Question: I have the following table sorter configuration:
'''
$(function () {
$.tablesorter.addParser({
id: "customDate",
is: function(s) {
//return false;
//use the above line if you don't want table sorter to auto detected this parser
//else use the below line.
//attention: doesn't check for invalid stuff
//2009-77-77 77:77:77.0 would also be matched
//if that doesn't suit you alter the regex to be more restrictive
return /\d{1,2}\.\d{1,2}\.\d{1,4} \d{1,2}:\d{1,2}:\d{1,2}/.test(s);
},
format: function(s) {
s = s.replace(/\-/g," ");
s = s.replace(/:/g," ");
s = s.replace(/\./g," ");
s = s.split(" ");
return $.tablesorter.formatFloat(new Date(s[0], s[1]-1, s[2], s[3], s[4], s[5]).getTime());
},
type: "numeric"
});
var $table = $('#table')
.tablesorter({
headers: {
1: { sorter:'customDate' }
},
sortList: [[1,1]], // sorting(desc) by column with index 1
dateFormat: 'dd/MM/yyyy HH:mm:ss',
theme: 'blue',
widthFixed: true,
headerTemplate: '{content} {icon}',
widgets: ['zebra', 'filter'],
widgetOptions: {
zebra: ["even", "odd"],
// filter_anyMatch replaced! Instead use the filter_external option
// Set to use a jQuery selector (or jQuery object) pointing to the
// external filter (column specific or any match)
filter_external: '.search',
// add a default type search to the first name column
filter_defaultFilter: {1: '~{query}'},
// include column filters
filter_columnFilters: true,
filter_placeholder: {search: 'Iskat'...'},
filter_saveFilters: true,
filter_reset: '.reset'
}
})
// needed for pager plugin to know when to calculate filtered rows/pages
.addClass('hasFilters')
.tablesorterPager({
container: $(".table-pager"),
output: '{page} iz {filteredPages} ({filteredRows})',
size: 5
});
});
'''
but after I run application I see the following table column:

Obviously that column sorted wrong.
Why?
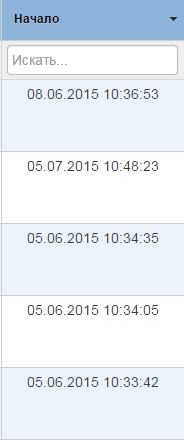
Answer: Actually no custom date parser is needed. The <URL> should be set to 'ddmmyyyy'. The only settings available for that option are:
- 'mmddyyyy'- 'ddmmyyyy'- 'yyyymmdd'
Once set, the time will be included in the parsing of the date (<URL>.